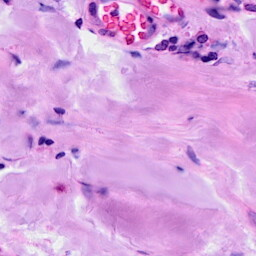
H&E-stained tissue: Breast